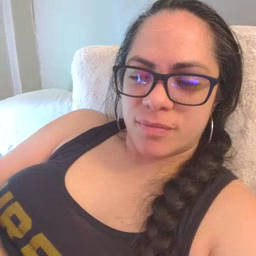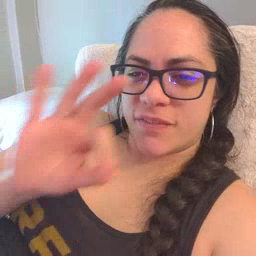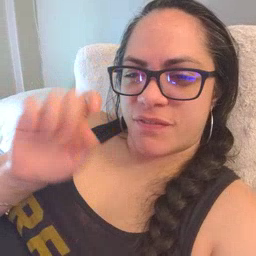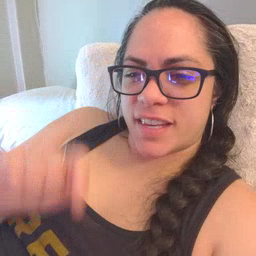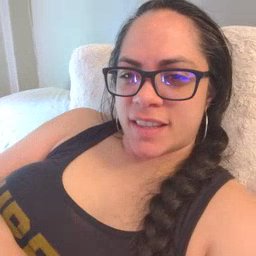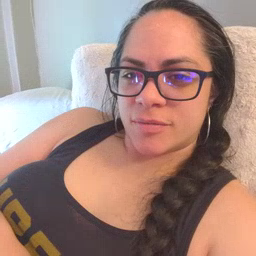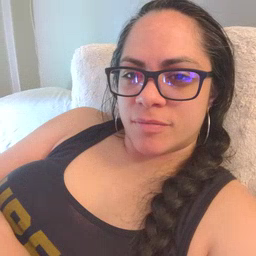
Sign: feet